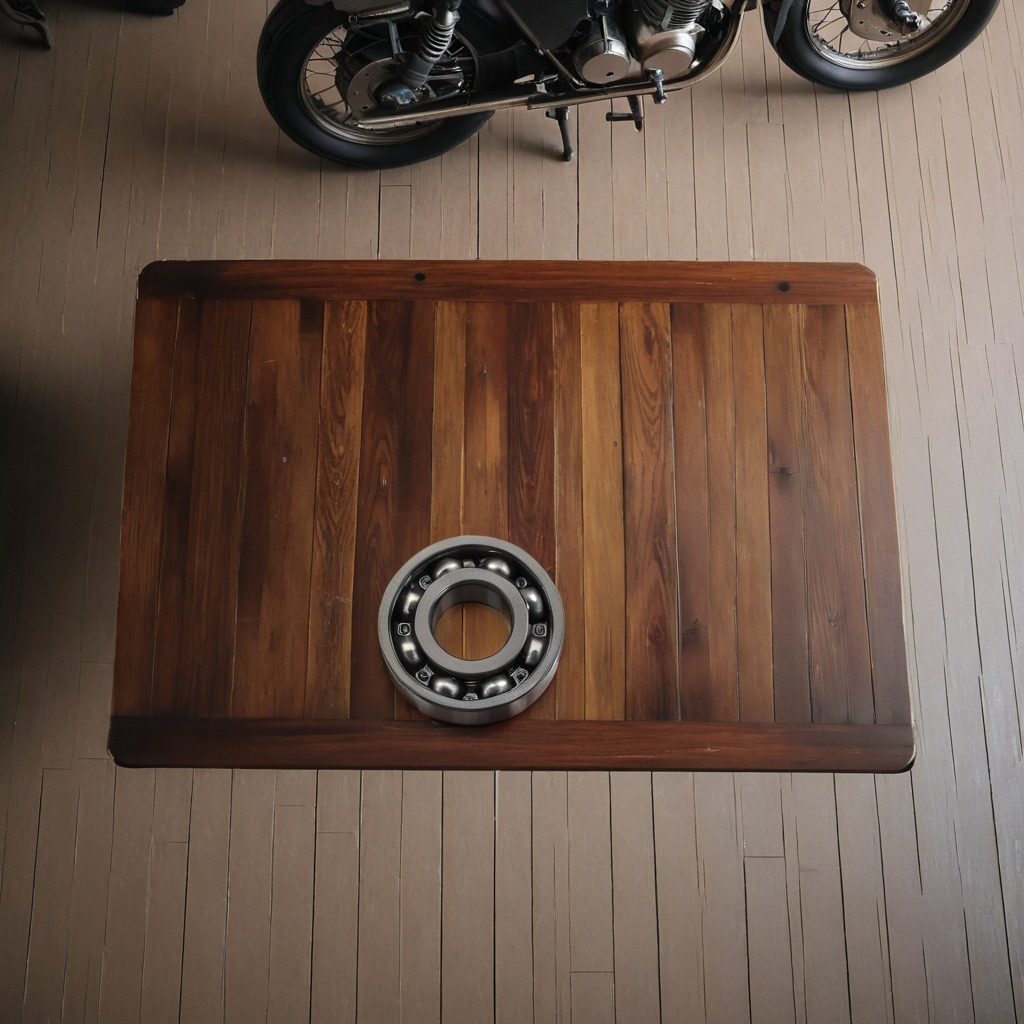
A metal ball bearing lies on an oil-spilled wooden table in a vintage motorcycle garage.